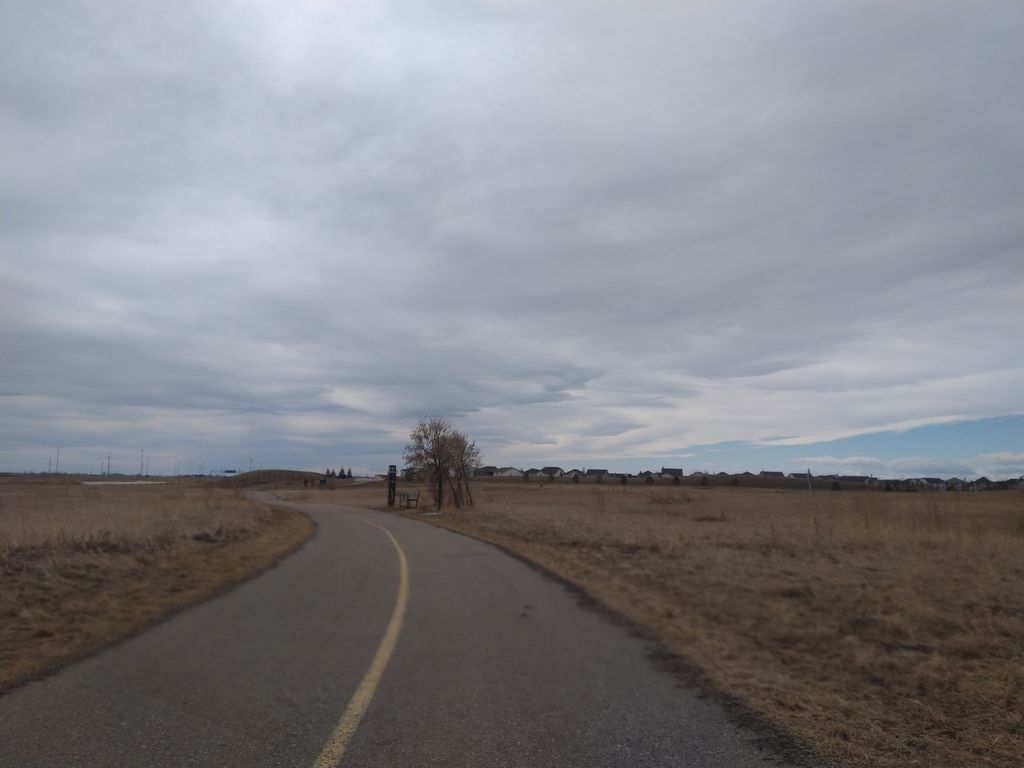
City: calgary